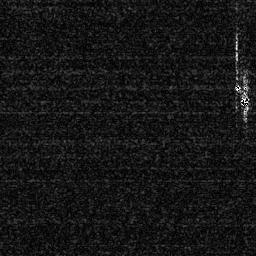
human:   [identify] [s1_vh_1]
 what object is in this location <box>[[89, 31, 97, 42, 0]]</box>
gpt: <ref>1 medium ship at the right</ref>